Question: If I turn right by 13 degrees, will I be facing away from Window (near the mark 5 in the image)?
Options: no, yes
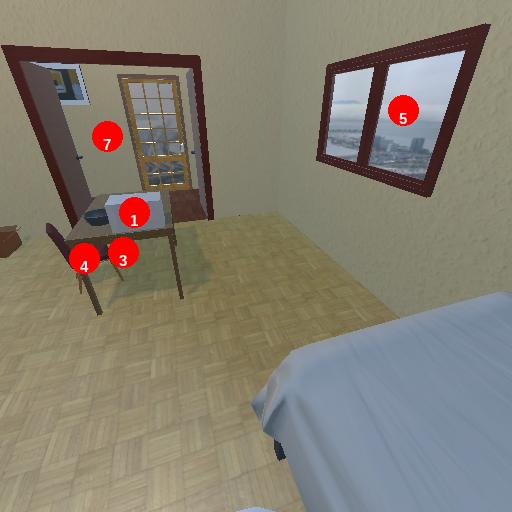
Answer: no